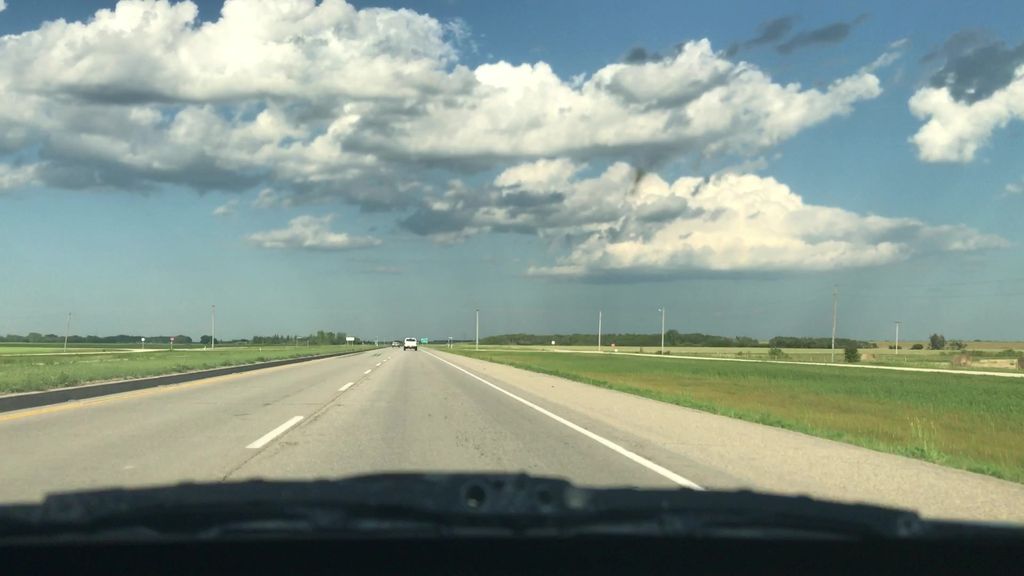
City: winnipeg